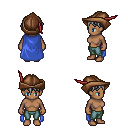
a pixel art fantasy rpg character, female body template, human, dark skin, blue cape, teal pants, gray short bangs hairstyle, leather cap, four views (front, back, left, right), 2x2 character sprite sheet, small pixel art, hard edges, no anti-aliasing